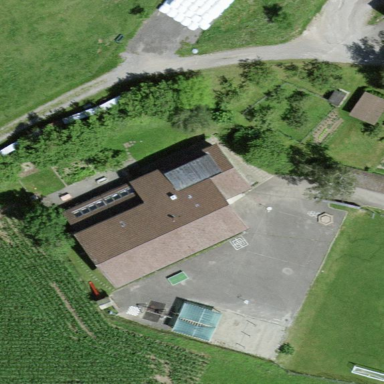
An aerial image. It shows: School.